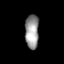
Tissue: prostate
Cell type: T cells
Senescence score: 0.2599
Nuclear area (px): 457
Mean DAPI intensity: 152.737